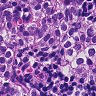
Metastatic tissue present: yes